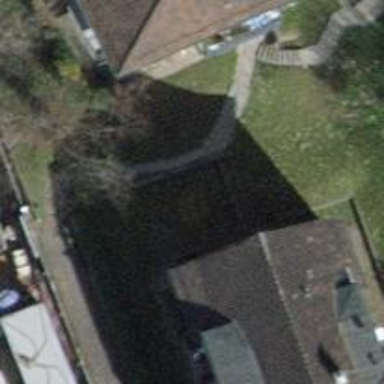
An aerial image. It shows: Concrete steps.